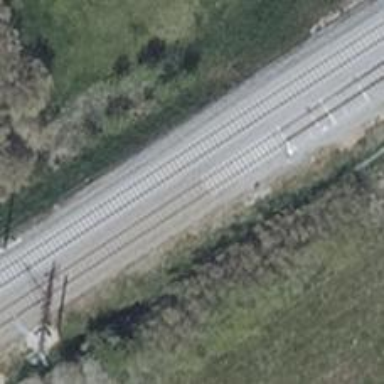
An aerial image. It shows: Railway switch.